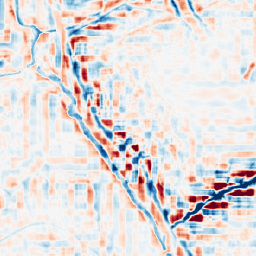
Category: wavelet
Decomposition family: wavelet_reverse_biorthogonal
Decomposition parameters: wavelet: rbio3.5
level: 4
Upsampling method: edge_directed
Upsampling parameters: scale: 2
Upsampling scale: 2